Interaction volume radius: 10 \u00c5
Interaction volume height: 15 \u00c5
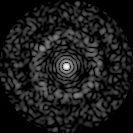
Disorder parameter: 0.8386